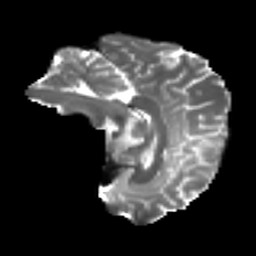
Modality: T2w
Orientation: sagittal
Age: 36
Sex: male
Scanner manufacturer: ge
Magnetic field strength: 3 T
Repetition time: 7.8 s
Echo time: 0.0606 s